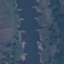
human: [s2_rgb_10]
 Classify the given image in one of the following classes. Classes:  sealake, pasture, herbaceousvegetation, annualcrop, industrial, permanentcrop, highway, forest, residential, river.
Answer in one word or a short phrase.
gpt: River